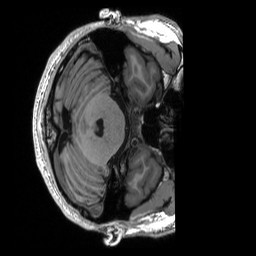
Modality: T1w
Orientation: axial
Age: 30
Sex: male
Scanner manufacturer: siemens
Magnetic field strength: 3 T
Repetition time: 2.53 s
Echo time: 0.0033 s